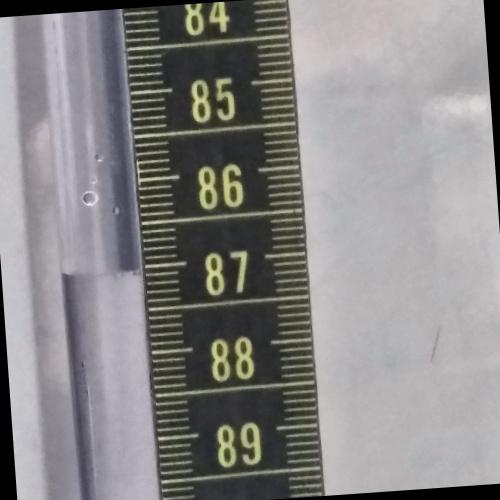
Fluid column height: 87.0 cm